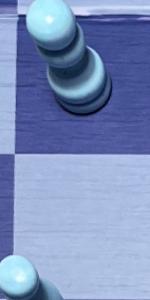
Label: Empty